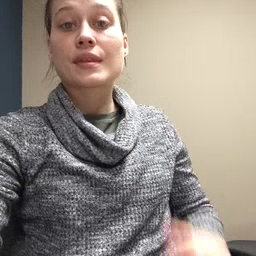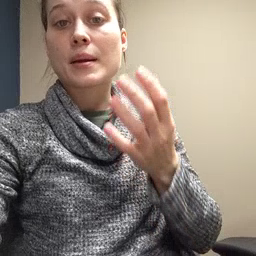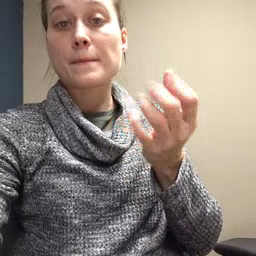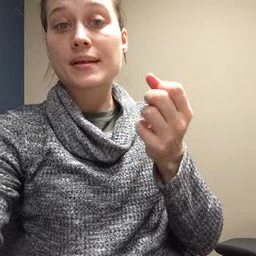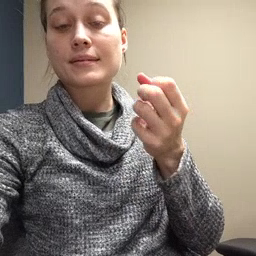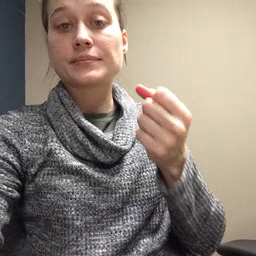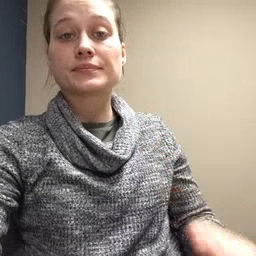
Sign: milk